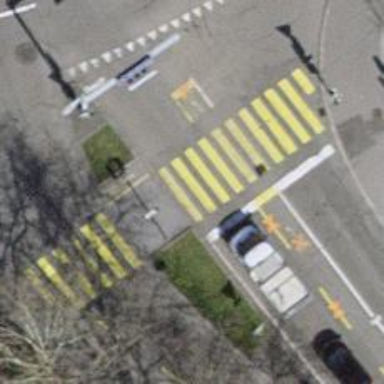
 identified as zebra crossing. It includes island."